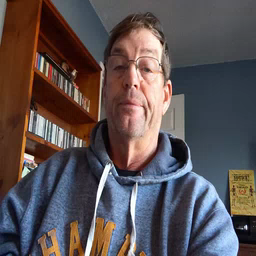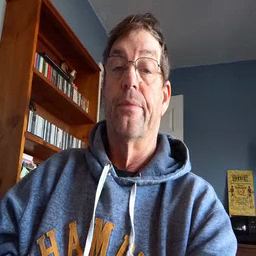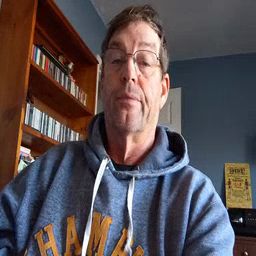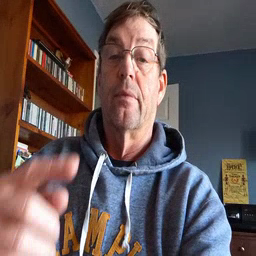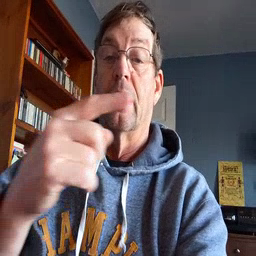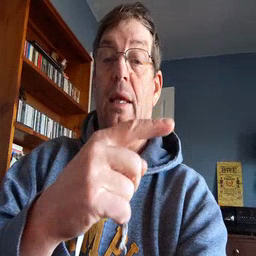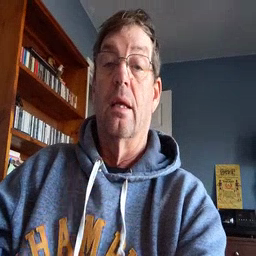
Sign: hesheit